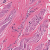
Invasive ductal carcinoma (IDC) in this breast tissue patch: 0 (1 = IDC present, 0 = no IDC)